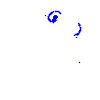
Particle: pion